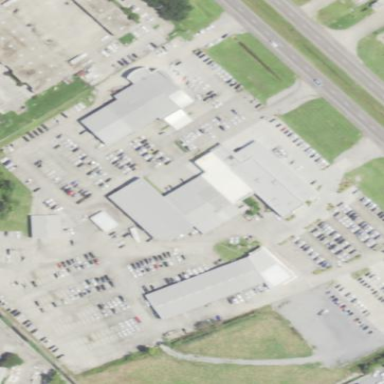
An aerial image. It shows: Building housing car shop.